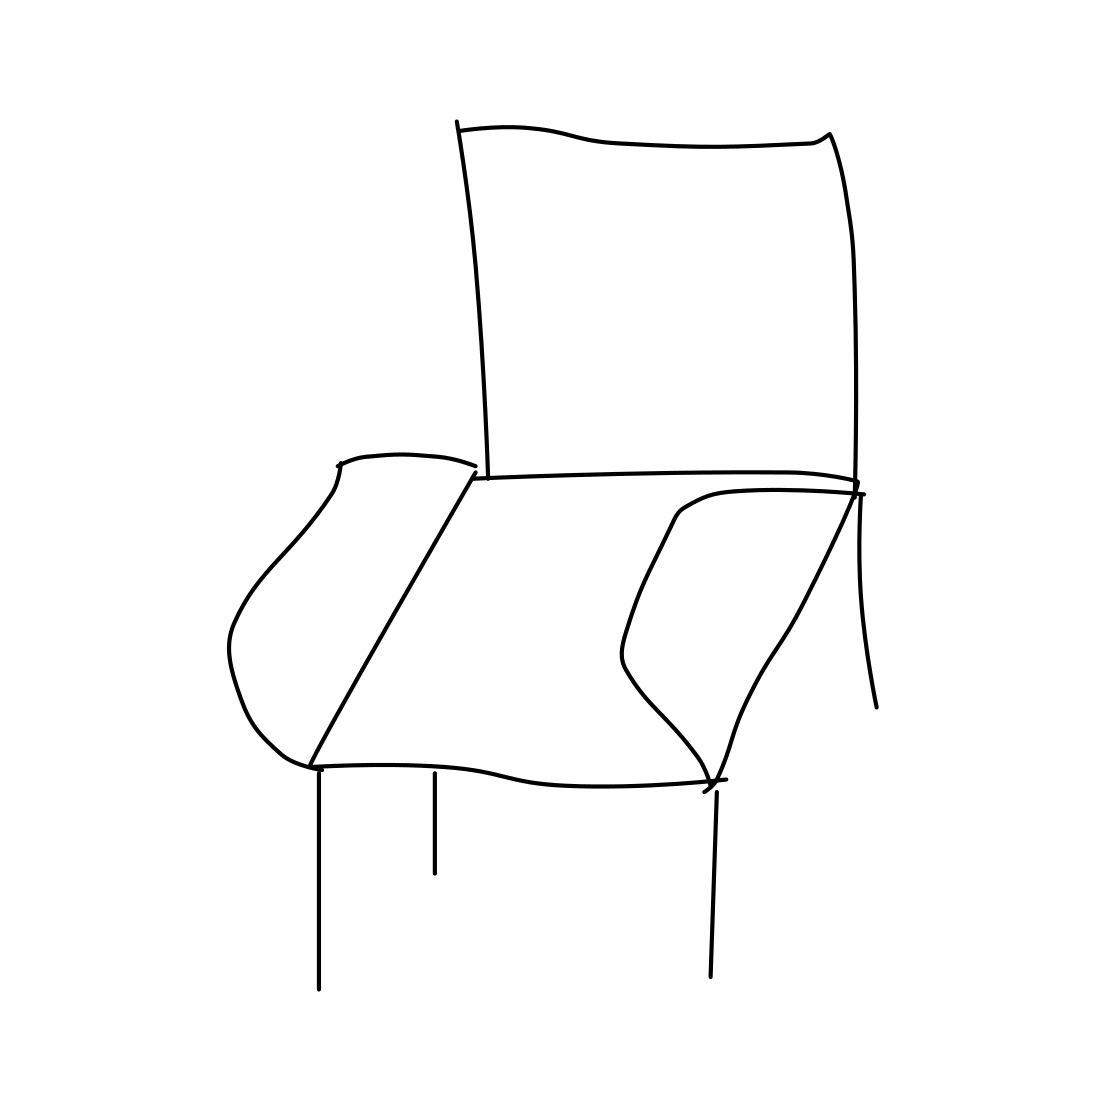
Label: armchair